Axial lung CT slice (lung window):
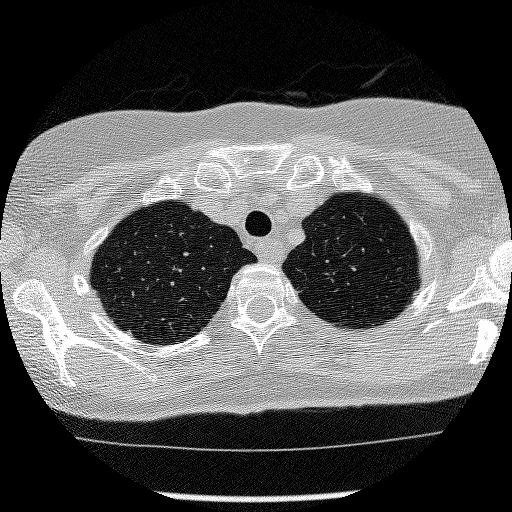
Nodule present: no